Field crop: maize
Growth stage: 2
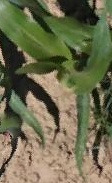
Species: maize